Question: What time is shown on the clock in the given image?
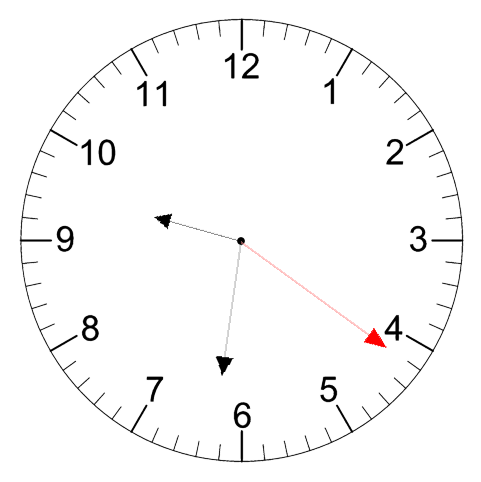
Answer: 09:31:21